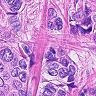
Metastatic tissue present: yes